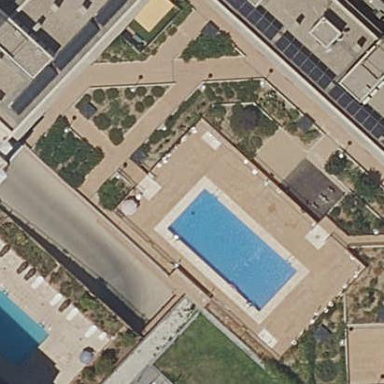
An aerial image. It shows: Swimming pool located in leisure land.